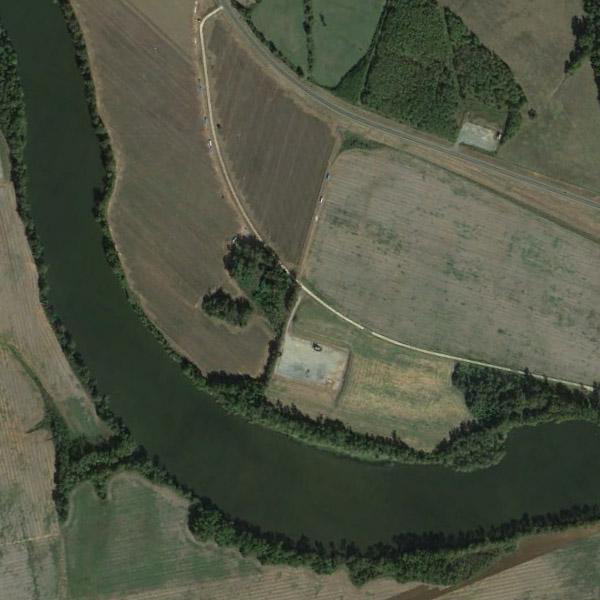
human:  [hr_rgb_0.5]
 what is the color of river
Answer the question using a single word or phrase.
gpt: green